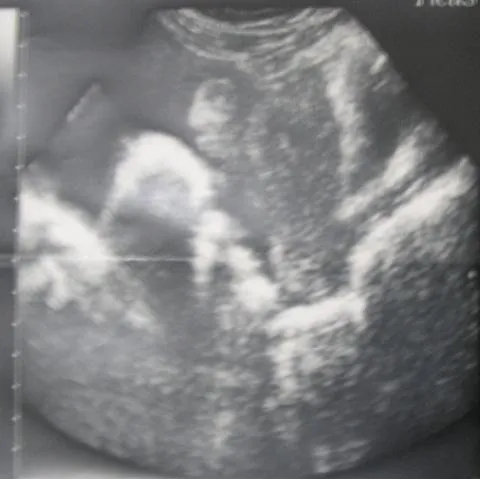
Abdominal pelvic ultrasound in longitudinal section Heterogeneous mass behind uterus with 4 centimeters of biggest diameter.
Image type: radiology (ultrasound)